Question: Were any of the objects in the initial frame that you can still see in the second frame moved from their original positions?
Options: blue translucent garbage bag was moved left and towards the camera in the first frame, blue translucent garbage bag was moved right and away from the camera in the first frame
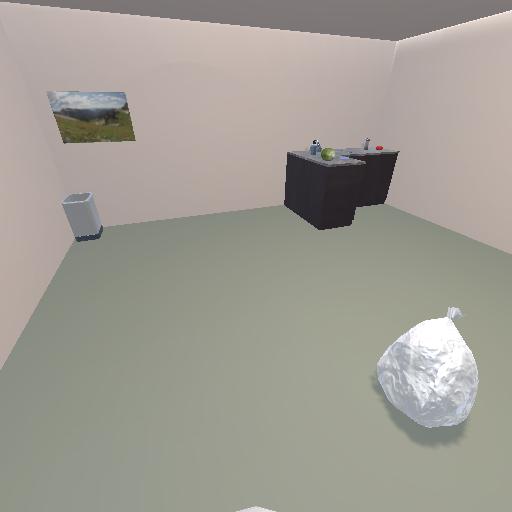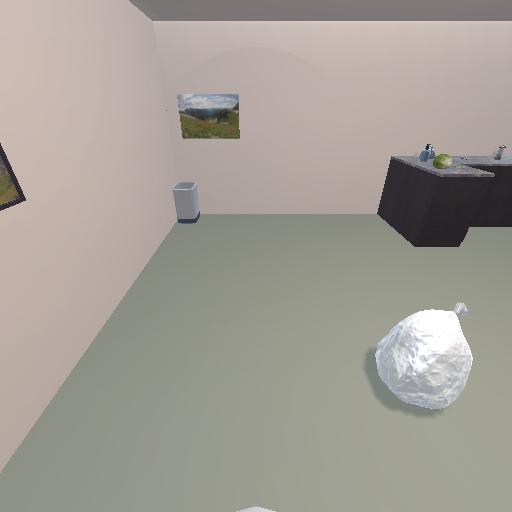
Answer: blue translucent garbage bag was moved left and towards the camera in the first frame